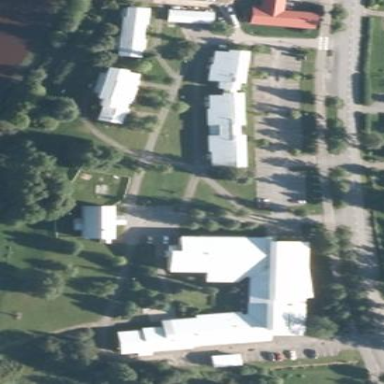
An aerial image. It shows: School.